Current action and preconditions to check: trajectory_clear

Your task: For each precondition in the list above, predict whether it will hold at this action.

Consider the current scene as observed from the mobile robot's camera, and analyze the predicted future states of all dynamic agents (e.g., people, animals, vehicles, or any moving entities) within the NEXT SECOND.

IMPORTANT: Only answer "very likely" if you are absolutely certain—based on strong, clear evidence—that a dynamic agent will violate the precondition in the predicted future state. Do NOT answer "very likely" for unlikely, ambiguous, or low-probability risks.

Ask yourself for each precondition: Is there a high probability, with clear and convincing evidence, that the predicted future states of any dynamic agent will interfere with the predicted future state of the currently executing action within the NEXT SECOND, causing that precondition to fail?

Assess the risk level based on these predictions. Use "likely" or "very likely" if motions create a clear risk of interference.

Use "neutral" or "improbable" if agents are nearby but their predicted paths are clearly diverging or non-conflicting.

Failure Risk Categories: "very improbable", "improbable", "neutral", "likely", "very likely"

Answer Format: Output ONLY the probability_of_failure value from these categories: "very improbable", "improbable", "neutral", "likely", "very likely"

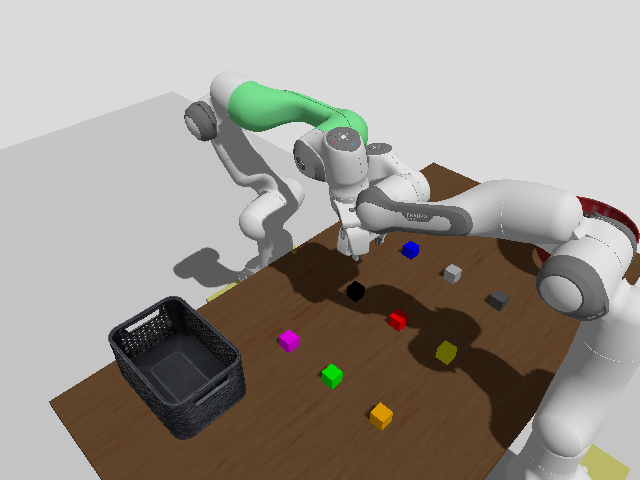

Answer: likely